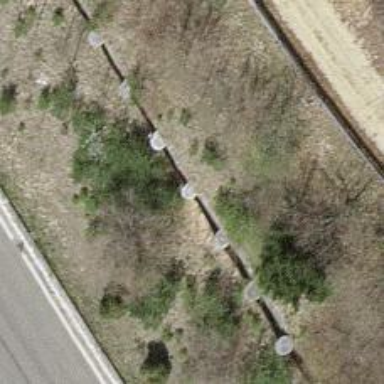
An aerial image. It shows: Retaining wall.